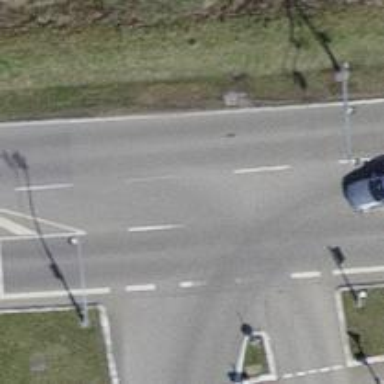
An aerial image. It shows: Road with traffic signals.